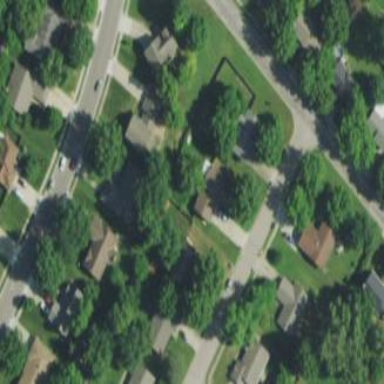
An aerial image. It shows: Residential area composed of single-family homes.